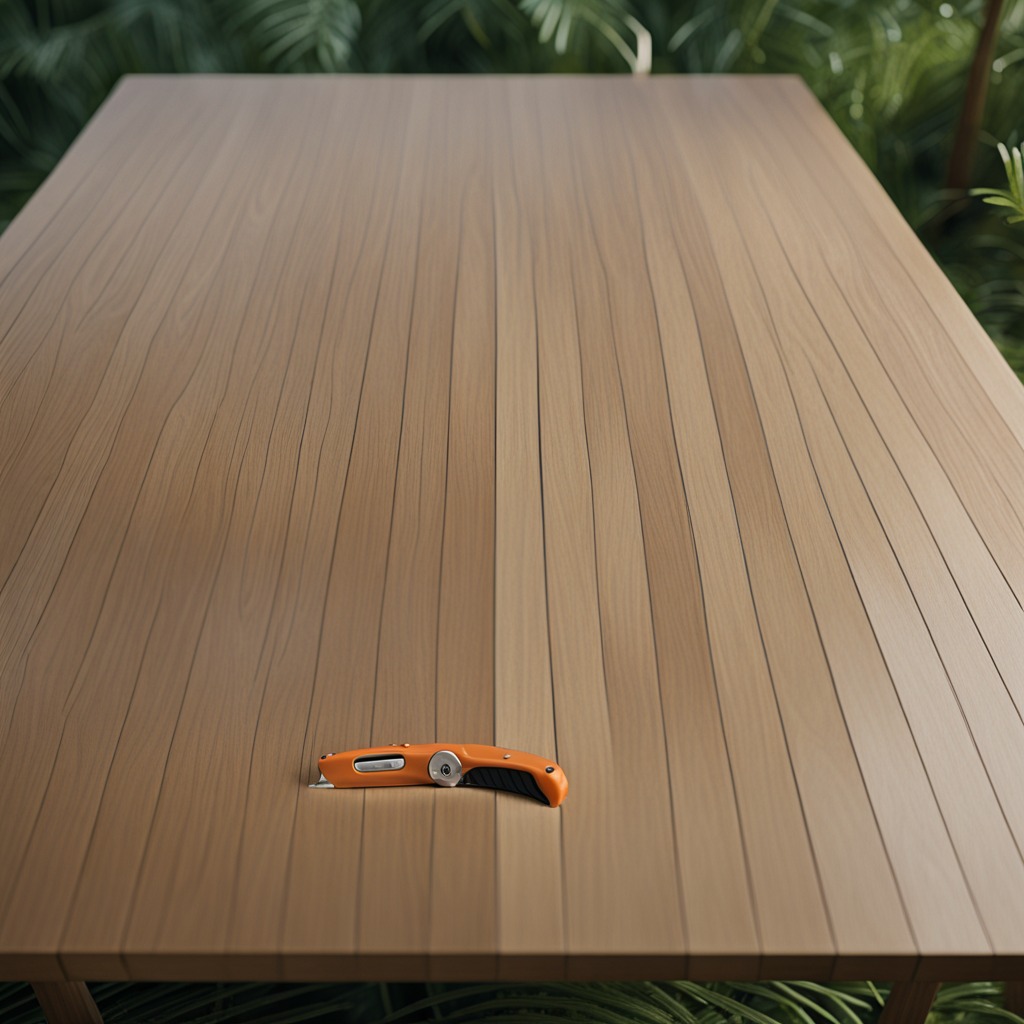
A utility knife is lying on the wooden table inside a jungle field workshop tent.